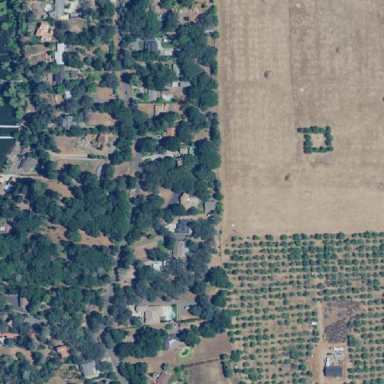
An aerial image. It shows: Orchard.